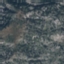
Land use / land cover: HerbaceousVegetation